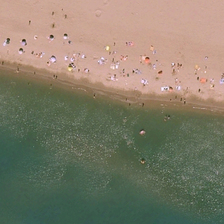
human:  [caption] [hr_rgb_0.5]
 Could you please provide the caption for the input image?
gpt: there are many people swimming in the ocean .

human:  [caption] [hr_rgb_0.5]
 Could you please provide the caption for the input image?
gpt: there are many people swimming in the ocean .

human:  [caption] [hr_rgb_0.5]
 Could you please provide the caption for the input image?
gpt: there are many people playing on the beach .

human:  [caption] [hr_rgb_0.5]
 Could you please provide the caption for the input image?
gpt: there are many people playing on the beach .

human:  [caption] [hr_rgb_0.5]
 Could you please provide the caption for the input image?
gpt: there are many people playing on the beach .